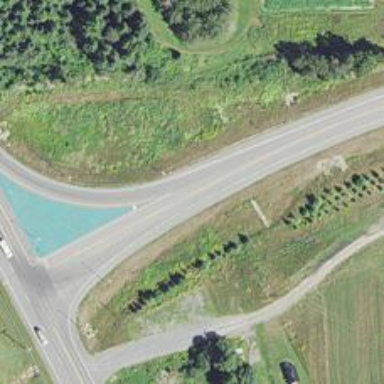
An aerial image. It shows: Asphalt road designated as trunk highway.